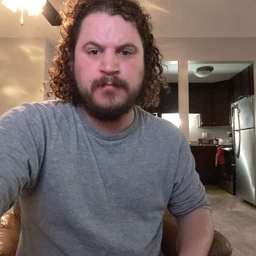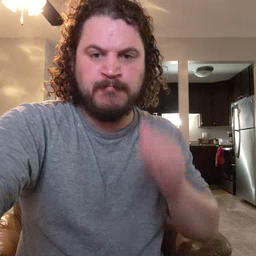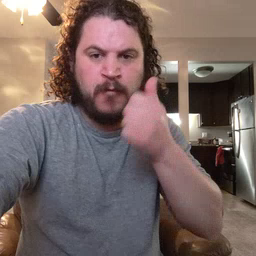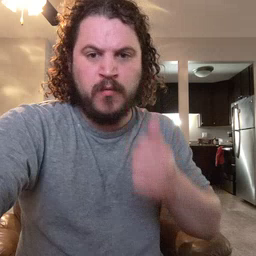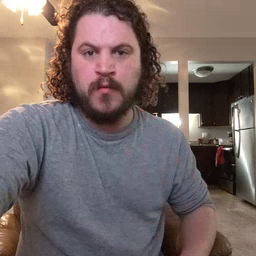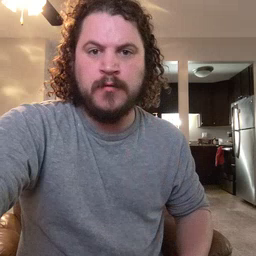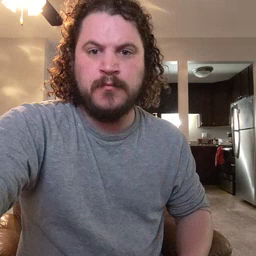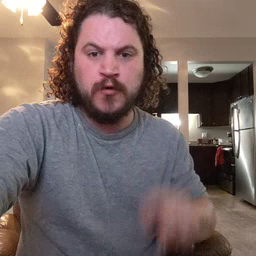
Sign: tomorrow